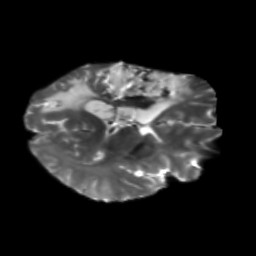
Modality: T2w
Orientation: axial
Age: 46
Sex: male
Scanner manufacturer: siemens
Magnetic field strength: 3 T
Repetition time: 5.25 s
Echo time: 0.08 s